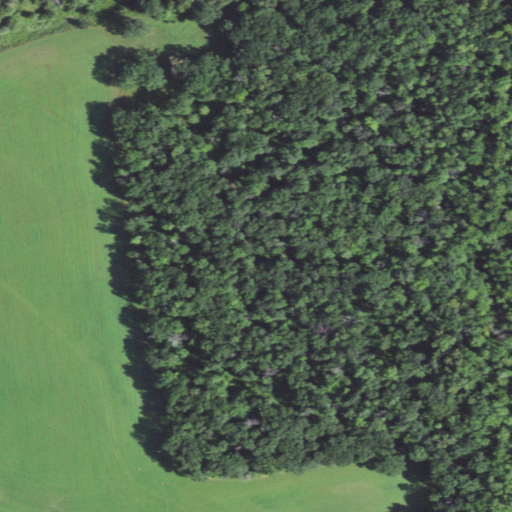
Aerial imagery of cape in Minnesota named White Oak Point containing deciduous forest, cultivated crops, woody wetlands, and herbaceous wetlands